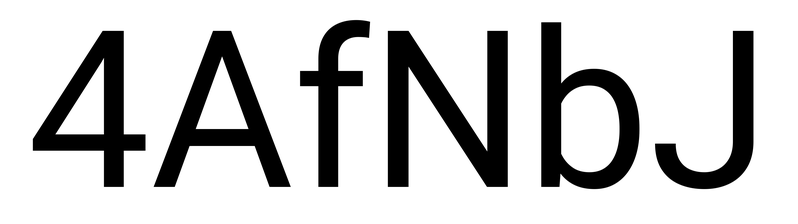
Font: Roboto_Regular